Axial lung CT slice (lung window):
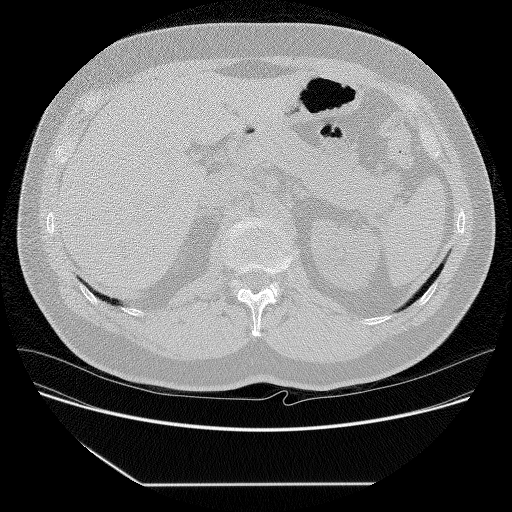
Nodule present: no